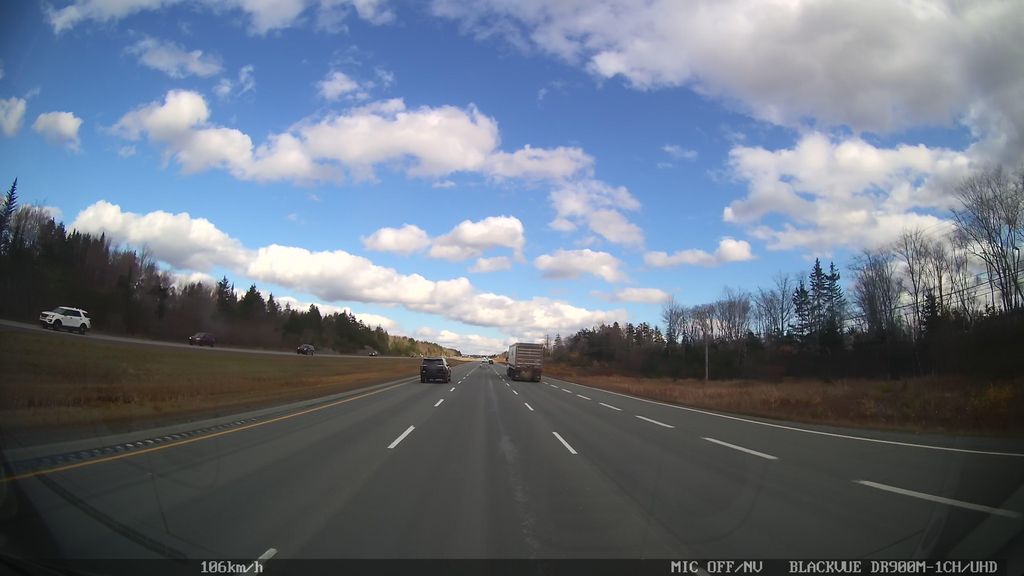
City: halifax